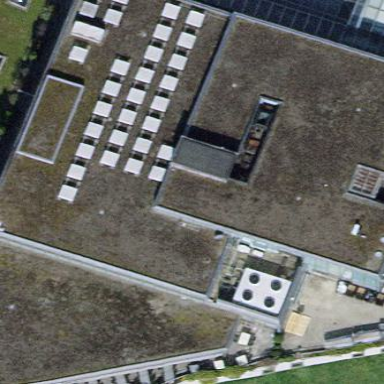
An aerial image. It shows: Commercial building housing supermarket with grey roof.